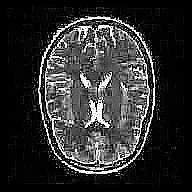
Label: notumor